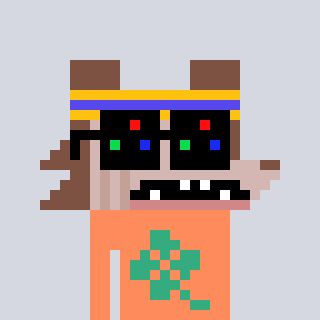
a pixel art character with square black sunglasses, a werewolf-shaped head and a peachy-colored body on a cool background